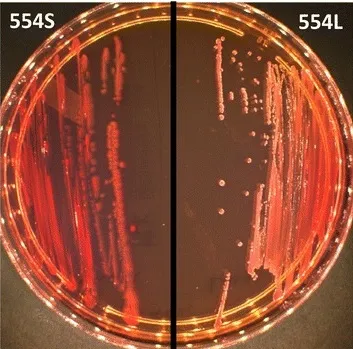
Isolation of A. baumannii strains 554S and 554L on Mac Conkey plate: strain 554S on left and strain 554L on right.
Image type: radiology (pet)